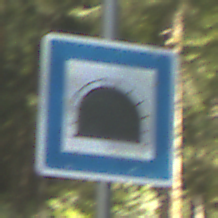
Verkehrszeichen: Tunnel
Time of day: MorningAfternoon
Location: Outdoor (Nature)
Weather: Clear
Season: NotSpecified
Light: Natural